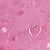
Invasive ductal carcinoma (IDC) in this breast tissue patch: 0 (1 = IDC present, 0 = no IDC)